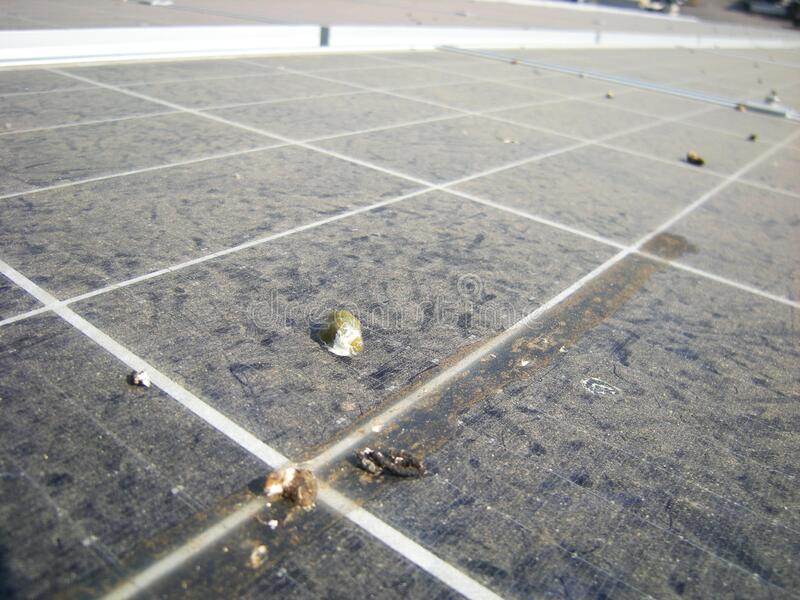
Label: Bird-drop